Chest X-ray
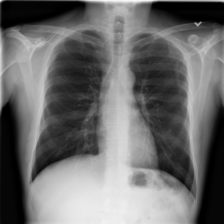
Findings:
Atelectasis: negative
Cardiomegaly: negative
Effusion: negative
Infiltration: negative
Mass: negative
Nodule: negative
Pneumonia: negative
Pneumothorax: negative
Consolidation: negative
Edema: negative
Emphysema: negative
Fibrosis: negative
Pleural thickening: negative
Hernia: negative